【题型】解答题　【知识点】解析几何　【难度】medium
（2023·上海奉贤·三模）已知双曲线 \(T: \frac{x^2}{a^2} - \frac{y^2}{b^2} = 1\ (a > 0,b > 0)\) 离心率为 \(e\)，圆 \(O: x^2 + y^2 = R^2\ (R > 0)\)。

(1) 若 \(e = 2\)，双曲线 \(T\) 的右焦点为 \(F(2,0)\)，求双曲线方程；

(2) 若圆 \(O\) 过双曲线 \(T\) 的右焦点 \(F\)，圆 \(O\) 与双曲线 \(T\) 的四个交点恰好四等分圆周，求 \(\frac{b^2}{a^2}\) 的值；

(3) 若 \(R = 1\)，不垂直于 \(x\) 轴的直线 \(l: y = kx + m\) 与圆 \(O\) 相切，且 \(l\) 与双曲线 \(T\) 交于点 \(A\)，\(B\) 时总有 \(\angle AOB = \frac{\pi}{2}\)，求离心率 \(e\) 的取值范围。

\vspace{1em}
【解答】
【答案】(1) \(x^2 - \frac{y^2}{3} = 1\)；

(2) \(\sqrt{2} + 1\)；

(3) \((\sqrt{2}, +\infty)\)

【知识点】根据直线与双曲线的位置关系求参数或范围、求双曲线的离心率或离心率的取值范围、根据 \(a\)、\(b\)、\(c\) 求双曲线的标准方程、双曲线的对称性

【分析】
(1) 根据离心率和右焦点即可求出答案。

(2) 根据对称性分析，\(\angle AOF = 45^\circ\)，则 \(A\left(\frac{\sqrt{2}}{2}c,\frac{\sqrt{2}}{2}c\right)\)，代入曲线方程即可求得结果。

(3) 根据已知，利用圆心到直线 \(l\) 距离为 \(\frac{|m|}{\sqrt{k^2 + 1}} = 1\)，得出 \(m^2 = k^2 + 1\)，再由 \(\angle AOB = \frac{\pi}{2}\)，可得 \(\frac{k^2x_1x_2 + km(x_1 + x_2) + m^2}{x_1x_2} = -1\)，然后联立
\[
\begin{cases}
y = kx + m \\
\frac{x^2}{a^2} - \frac{y^2}{b^2} = 1
\end{cases}
\]
得出 \(x_1 + x_2 = \frac{2a^2km}{b^2 - a^2k^2}\)，\(x_1x_2 = \frac{-a^2(m^2 + b^2)}{b^2 - a^2k^2}\)，上式联立化简可得 \((k^2 + 1)(a^2 +a^2 b^2 - b^2) = 0\)，进而利用 \(a,b,c\) 关系，得出 \(\frac{c}{a}\) 的范围。

【详解】
(1) 因 \(e = 2\)，双曲线 \(T\) 的右焦点为 \(F(2,0)\)，
则 \(c = 2\)，\(\frac{c}{a} = 2\)，\(a = 1\)，\(b^2 = c^2 - a^2 = 3\)，
则双曲线方程为 \(x^2 - \frac{y^2}{3} = 1\)。

(2) 如图所示，

因为圆 \(O\) 与双曲线 \(T\) 的四个交点恰好四等分圆周，

则 \(OA = c\)，\(\angle AOF = 45^\circ\)，

则 \(A\left(\frac{\sqrt{2}}{2}c,\frac{\sqrt{2}}{2}c\right)\)，

代入双曲线方程 \(\frac{x^2}{a^2} - \frac{y^2}{b^2} = 1\)，

可得 \(\frac{b^2}{a^2} - \frac{a^2}{b^2} = 2\)，

令 \(x = \frac{b^2}{a^2}\ (x > 0)\)，则 \(x - \frac{1}{x} = 2\)，解得 \(x = 1 + \sqrt{2}\)，

即 \(\frac{b^2}{a^2} = \sqrt{2} + 1\)。

(3) 由题知，作图如下，

因为直线 \(l: y = kx + m\) 与圆 \(O\) 相切，且 \(R = 1\)，

则圆心到直线 \(l\) 距离为 \(\frac{|m|}{\sqrt{k^2 + 1}} = 1\)，

化简得 \(m^2 = k^2 + 1\)，\textcircled{1}

又 \(\angle AOB = \frac{\pi}{2}\)，设 \(A(x_1,y_1)\)，\(B(x_2,y_2)\)，
则 \(k_{OA} \cdot k_{OB} = -1\)，即 \(\frac{y_1}{x_1} \cdot \frac{y_2}{x_2} = -1\)，

则
\(frac{k^2 x_1 x_2 + k m (x_1 + x_2) + m^2}{x_1 x_2} = -1, \)\quad \textcircled{2}

联立
\[
\begin{cases}
y = kx + m \\
\frac{x^2}{a^2} - \frac{y^2}{b^2} = 1
\end{cases}
\]
消去 \(y\) 得 \((b^2 - a^2k^2)x^2 - 2a^2kmx - a^2m^2 - a^2b^2= 0\)，

则 \(x_1 + x_2 = \frac{2a^2km}{b^2 - a^2k^2}\)，\(x_1x_2 = \frac{-a^2(m^2 + b^2)}{b^2 - a^2k^2}\)\quad \textcircled{3}，

联立\textcircled{1}\textcircled{2}\textcircled{3} \((k^2 + 1)(a^2 + a^2b^2 - b^2) = 0\)，

则 \(a^2 + a^2b^2 - b^2 = 0\)，

又 \(c^2 = a^2 + b^2\)，

则 \(\frac{c^2}{a^2} = c^2 - a^2 + 2 = b^2 + 2 > 2\)，

则 \(e = \frac{c}{a} > \sqrt{2}\)，

即离心率 \(e\) 的取值范围为 \((\sqrt{2}, +\infty)\)。

【点睛】关键点睛：本题考查双曲线的性质，直线与双曲线和圆的位置关系，训练“点差法”的应用，计算量较大，属于中档题。
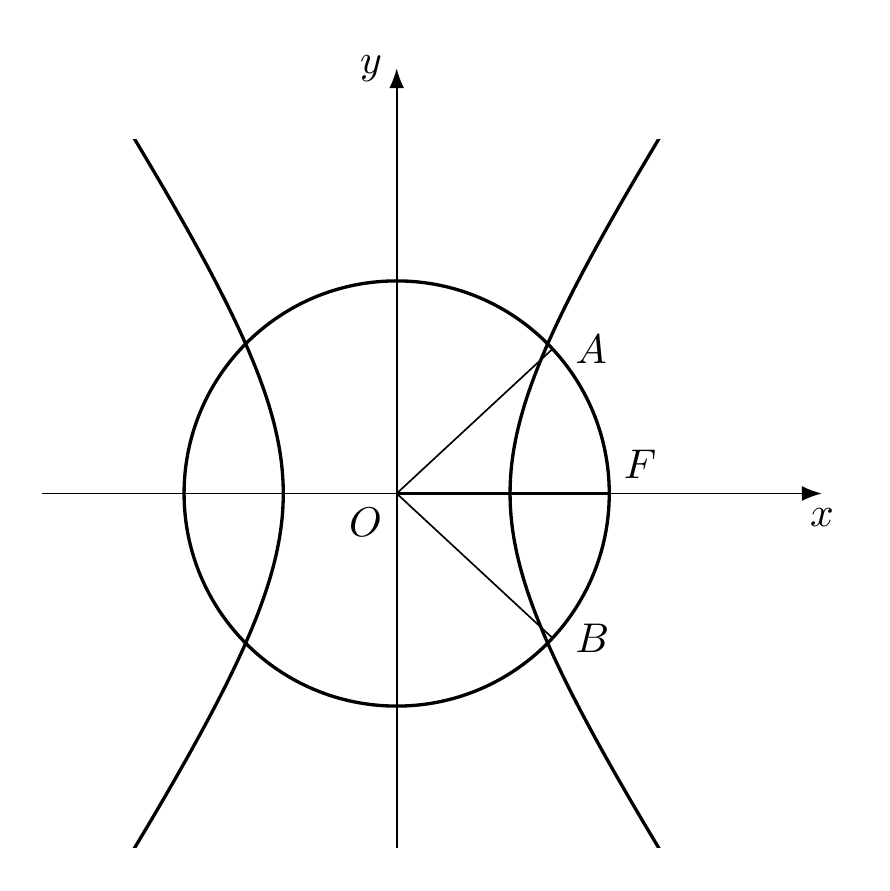
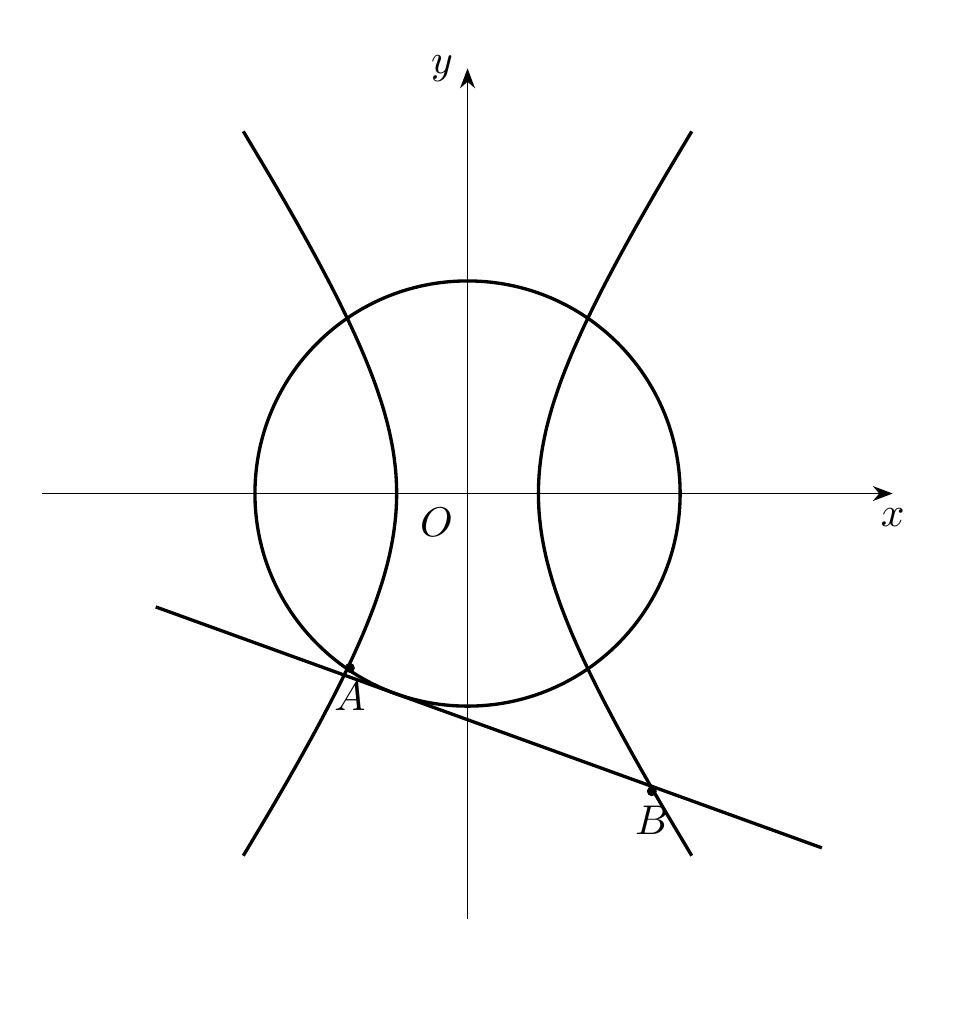